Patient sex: M
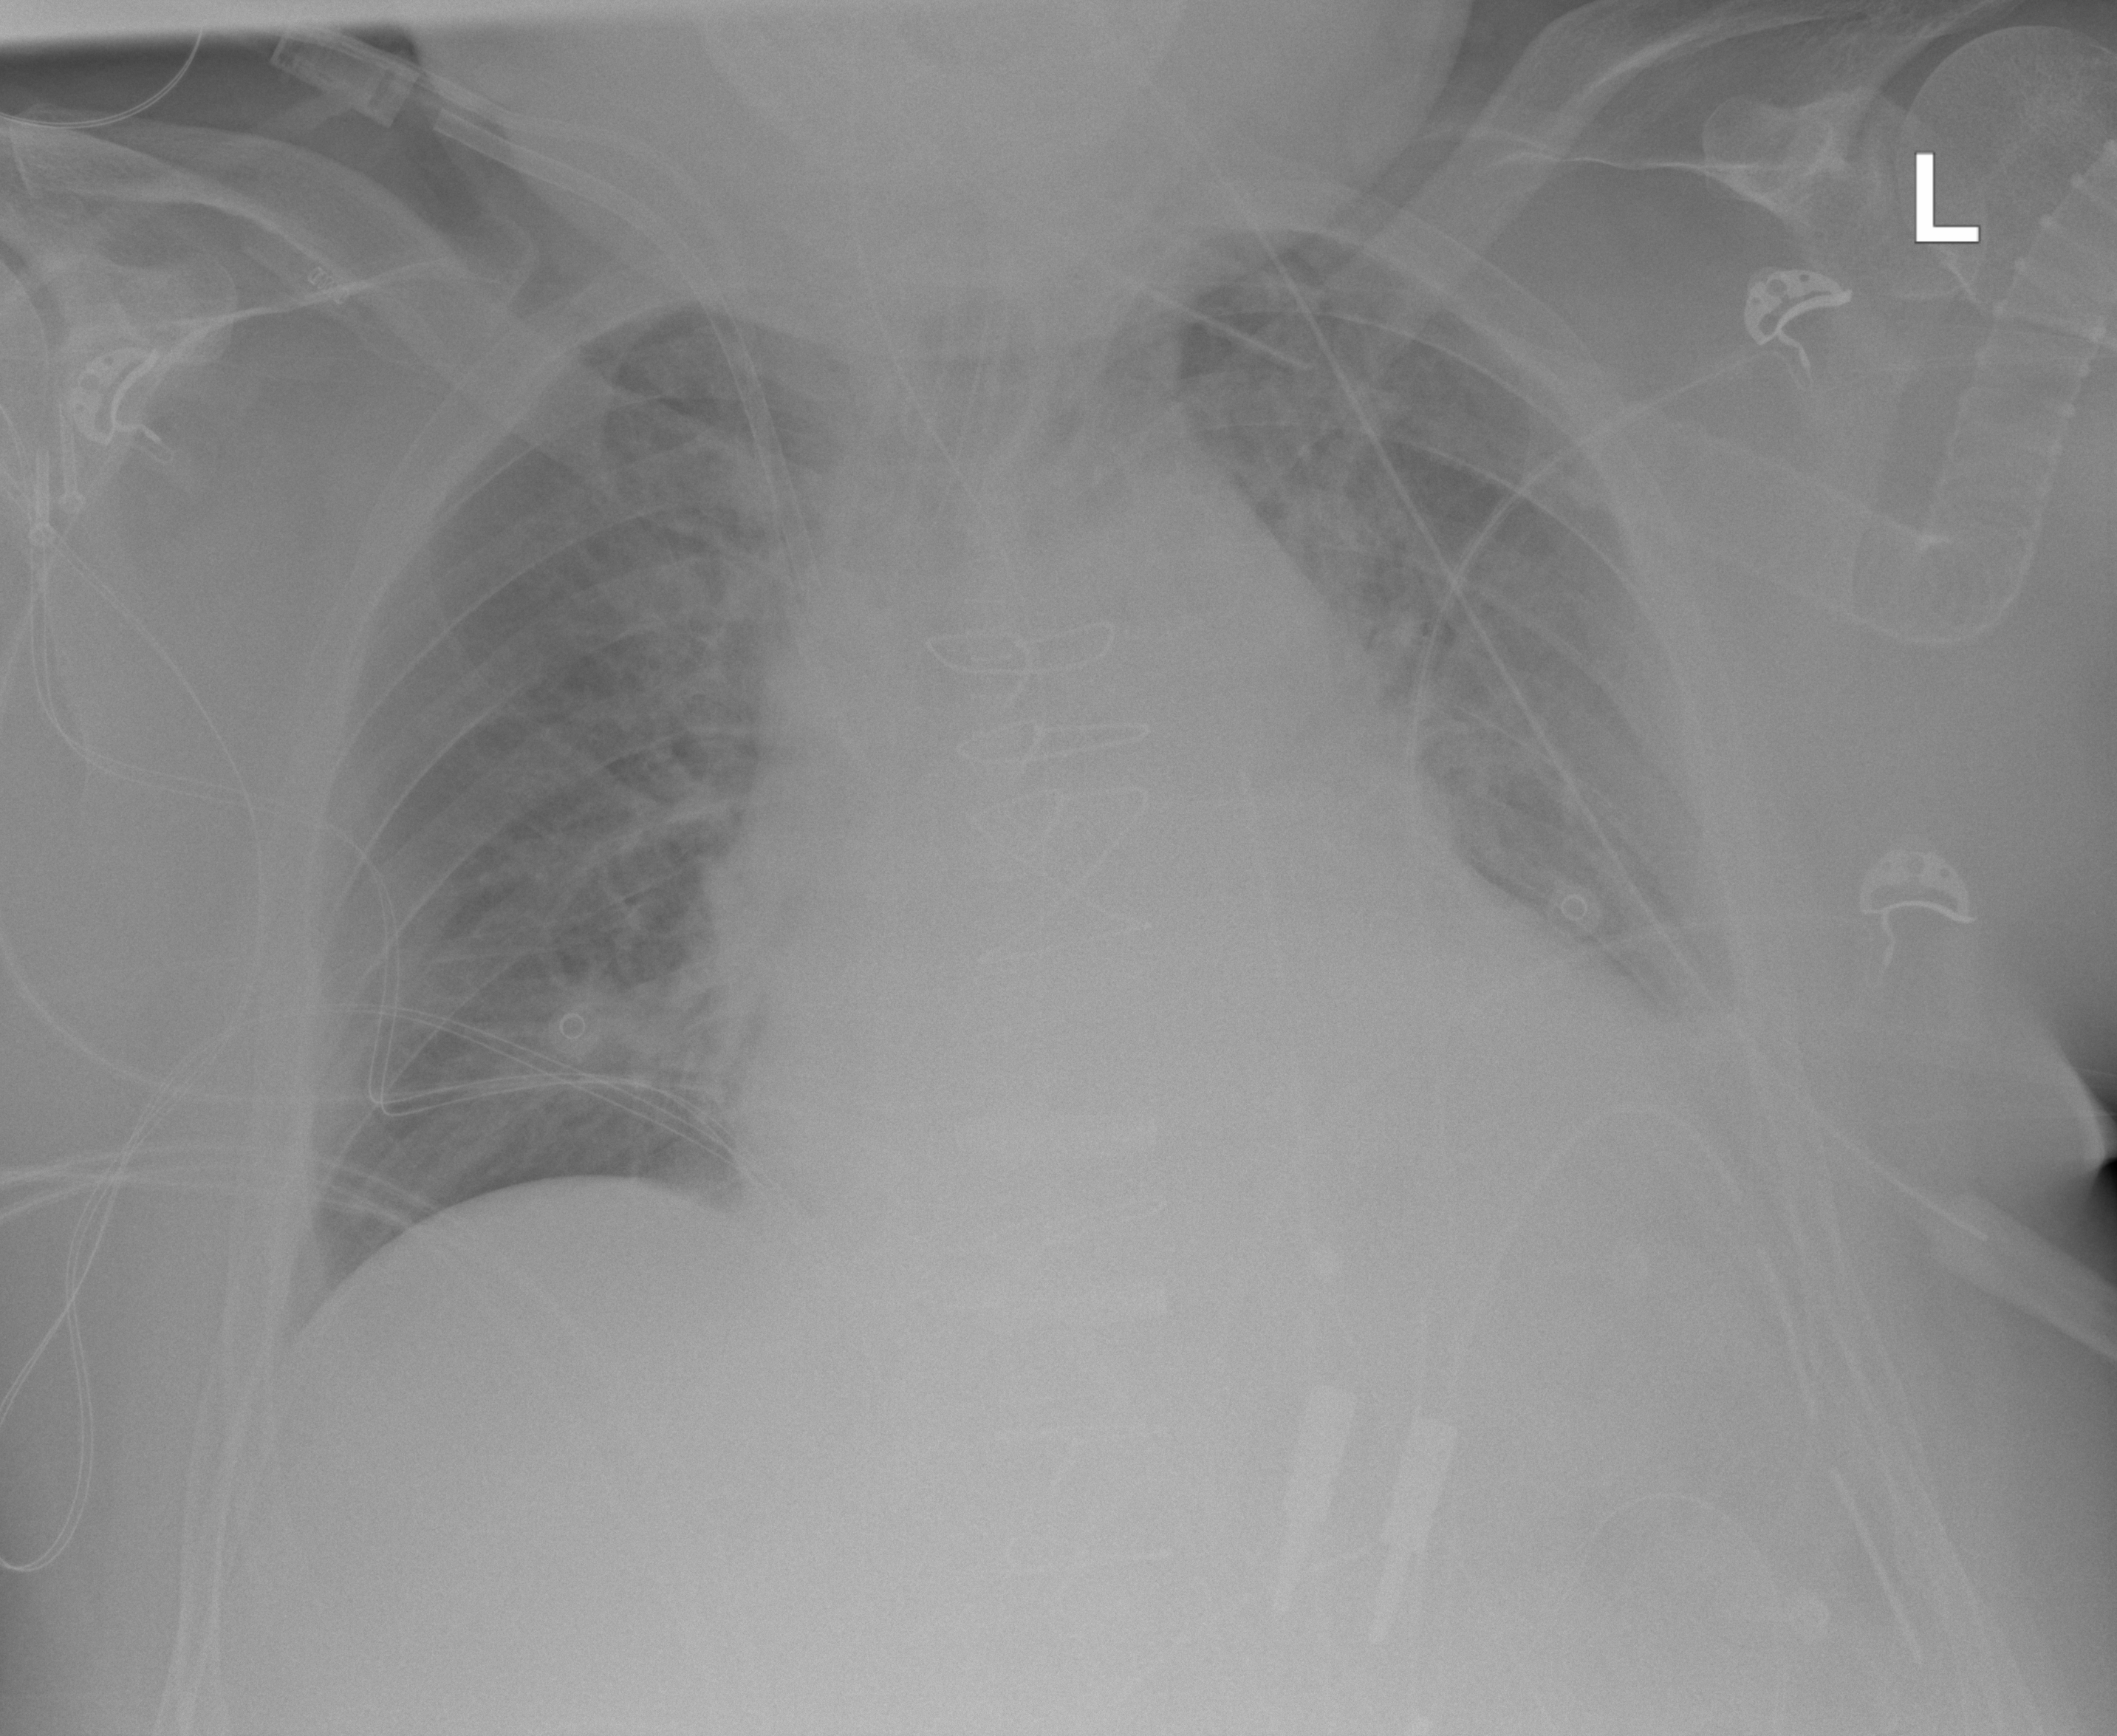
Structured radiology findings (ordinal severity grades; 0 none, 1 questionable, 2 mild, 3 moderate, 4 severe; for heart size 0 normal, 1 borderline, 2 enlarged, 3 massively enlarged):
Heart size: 2
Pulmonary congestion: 0
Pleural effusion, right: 0
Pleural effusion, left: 2
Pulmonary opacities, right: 0
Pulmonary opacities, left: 0
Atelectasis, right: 0
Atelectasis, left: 2